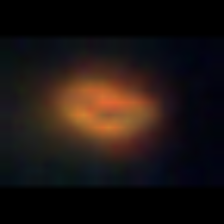
Taxon: Unknown_phyto
Group: Unknown